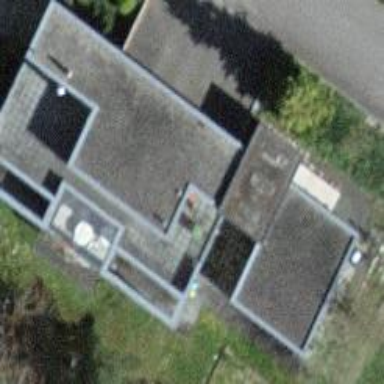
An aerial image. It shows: Residential building.